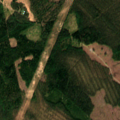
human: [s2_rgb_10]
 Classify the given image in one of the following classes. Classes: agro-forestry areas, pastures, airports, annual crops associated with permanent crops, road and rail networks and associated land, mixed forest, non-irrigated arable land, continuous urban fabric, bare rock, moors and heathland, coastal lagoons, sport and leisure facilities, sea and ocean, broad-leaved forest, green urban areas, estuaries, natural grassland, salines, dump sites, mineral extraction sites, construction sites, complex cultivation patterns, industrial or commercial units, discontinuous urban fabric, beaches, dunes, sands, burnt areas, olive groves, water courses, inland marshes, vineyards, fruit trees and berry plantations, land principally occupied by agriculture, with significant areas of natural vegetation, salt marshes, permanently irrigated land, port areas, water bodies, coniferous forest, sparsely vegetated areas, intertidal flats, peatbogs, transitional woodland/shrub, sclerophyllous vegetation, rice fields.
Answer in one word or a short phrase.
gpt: coniferous forest, transitional woodland/shrub